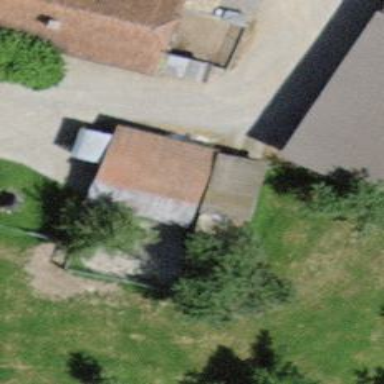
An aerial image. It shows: Garage.